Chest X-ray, AP view. Patient: 40 years old, sex M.
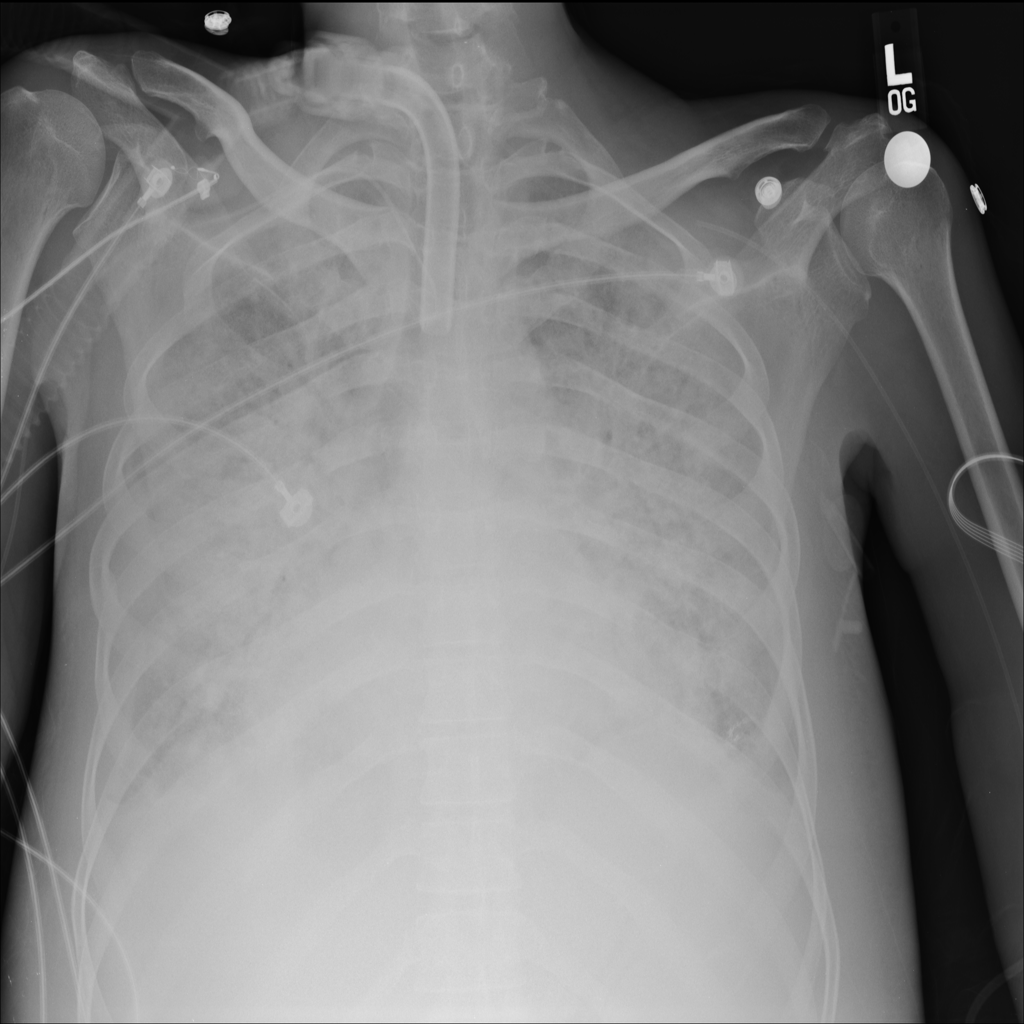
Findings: Infiltration